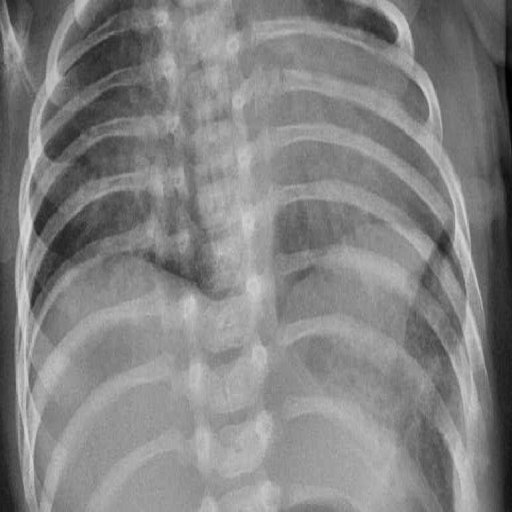
Finding: PNEUMONIA